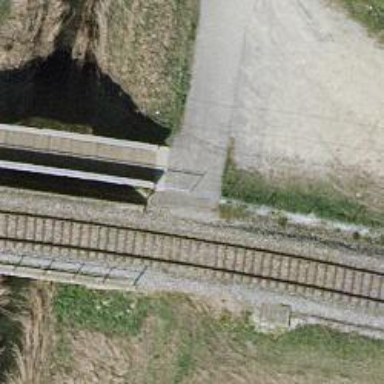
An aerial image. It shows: Railway bridge with electrified tracks and single contact line.